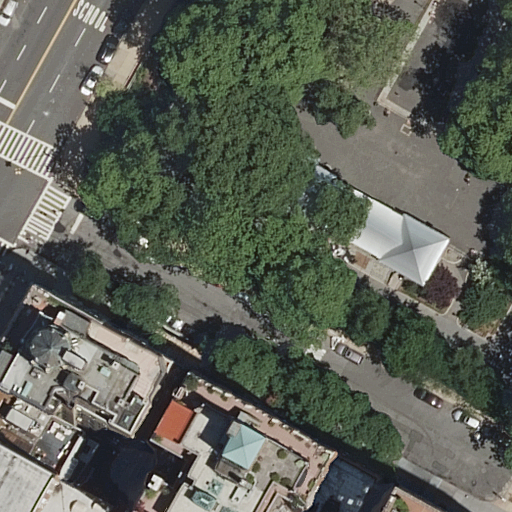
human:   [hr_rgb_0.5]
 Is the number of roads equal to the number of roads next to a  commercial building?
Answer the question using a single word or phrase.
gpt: no

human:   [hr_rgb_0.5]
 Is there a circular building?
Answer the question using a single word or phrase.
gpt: no

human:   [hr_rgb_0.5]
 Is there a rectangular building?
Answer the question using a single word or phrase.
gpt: yes

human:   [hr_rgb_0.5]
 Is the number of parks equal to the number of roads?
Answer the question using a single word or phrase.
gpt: no

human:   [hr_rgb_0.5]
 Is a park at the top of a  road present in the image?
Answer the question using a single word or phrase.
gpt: yes

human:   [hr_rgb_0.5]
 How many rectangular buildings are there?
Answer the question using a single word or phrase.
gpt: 2

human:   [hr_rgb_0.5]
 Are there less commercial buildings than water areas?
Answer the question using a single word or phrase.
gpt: no

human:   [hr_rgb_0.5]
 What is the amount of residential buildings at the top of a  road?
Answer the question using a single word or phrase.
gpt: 2

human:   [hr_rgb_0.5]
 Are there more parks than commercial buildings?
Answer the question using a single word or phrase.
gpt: yes

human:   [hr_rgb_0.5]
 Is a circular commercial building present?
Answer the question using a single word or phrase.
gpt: no

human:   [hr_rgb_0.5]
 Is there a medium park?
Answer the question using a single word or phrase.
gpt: no

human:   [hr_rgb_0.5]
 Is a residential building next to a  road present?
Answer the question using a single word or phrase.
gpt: yes

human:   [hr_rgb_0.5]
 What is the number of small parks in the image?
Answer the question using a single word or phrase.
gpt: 1

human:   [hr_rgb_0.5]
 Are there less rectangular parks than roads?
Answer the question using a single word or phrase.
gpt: yes

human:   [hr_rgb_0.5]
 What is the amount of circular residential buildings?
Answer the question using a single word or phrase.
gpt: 0

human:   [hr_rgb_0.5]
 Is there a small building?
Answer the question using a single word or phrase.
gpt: no

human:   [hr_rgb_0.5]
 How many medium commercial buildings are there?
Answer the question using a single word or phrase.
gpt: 0

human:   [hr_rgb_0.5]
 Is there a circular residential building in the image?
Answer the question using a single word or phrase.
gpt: no

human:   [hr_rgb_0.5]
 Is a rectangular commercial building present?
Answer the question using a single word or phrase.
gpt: no

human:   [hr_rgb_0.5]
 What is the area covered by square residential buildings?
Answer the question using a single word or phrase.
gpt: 0m2

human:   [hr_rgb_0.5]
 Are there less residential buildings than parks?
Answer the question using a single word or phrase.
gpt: no

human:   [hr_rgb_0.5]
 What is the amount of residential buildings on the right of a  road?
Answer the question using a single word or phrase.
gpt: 4

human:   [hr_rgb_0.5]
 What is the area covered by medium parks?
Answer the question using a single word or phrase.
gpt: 0m2

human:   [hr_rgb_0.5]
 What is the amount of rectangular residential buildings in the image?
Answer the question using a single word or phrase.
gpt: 2

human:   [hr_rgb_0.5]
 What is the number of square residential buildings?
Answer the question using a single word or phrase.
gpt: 0

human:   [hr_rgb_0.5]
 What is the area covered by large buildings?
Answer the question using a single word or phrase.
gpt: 4952m2

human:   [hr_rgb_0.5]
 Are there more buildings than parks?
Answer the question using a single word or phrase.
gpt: yes

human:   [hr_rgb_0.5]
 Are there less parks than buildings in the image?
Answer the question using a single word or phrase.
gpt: yes

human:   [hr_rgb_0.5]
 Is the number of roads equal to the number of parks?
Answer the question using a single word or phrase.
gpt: no

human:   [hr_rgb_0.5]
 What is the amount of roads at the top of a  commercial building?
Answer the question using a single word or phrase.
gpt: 0

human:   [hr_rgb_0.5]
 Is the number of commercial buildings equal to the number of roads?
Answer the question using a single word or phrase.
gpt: no

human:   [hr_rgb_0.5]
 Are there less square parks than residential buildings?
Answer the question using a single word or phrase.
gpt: yes

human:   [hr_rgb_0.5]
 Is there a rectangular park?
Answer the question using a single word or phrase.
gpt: yes

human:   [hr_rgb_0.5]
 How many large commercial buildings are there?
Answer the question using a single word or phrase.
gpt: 0

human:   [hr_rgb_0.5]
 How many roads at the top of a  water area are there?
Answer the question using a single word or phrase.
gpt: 0

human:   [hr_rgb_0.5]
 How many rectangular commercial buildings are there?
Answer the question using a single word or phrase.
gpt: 0